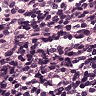
Metastatic tissue present: no